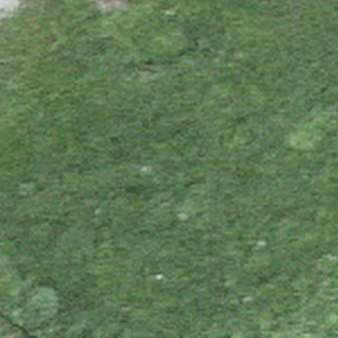
Label: other